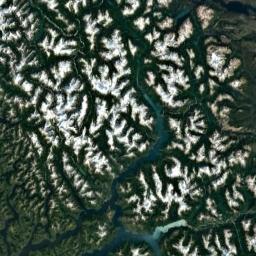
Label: snowberg